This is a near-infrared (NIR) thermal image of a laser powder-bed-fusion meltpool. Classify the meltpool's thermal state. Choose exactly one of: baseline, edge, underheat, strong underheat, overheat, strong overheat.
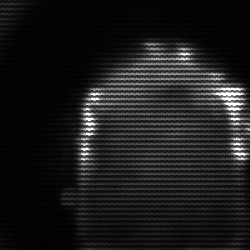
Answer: baseline